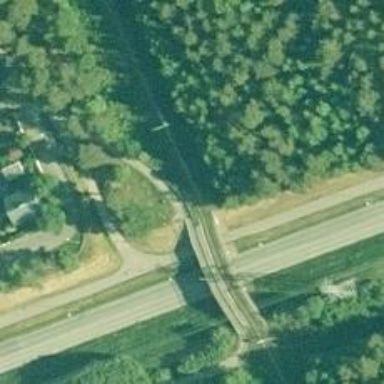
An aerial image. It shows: Bridge carrying railway with continuous electrified contact lines.